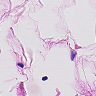
Metastatic tissue present: no